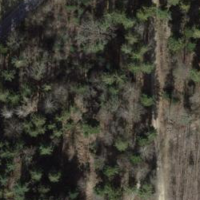
EUNIS habitat code: 41
Species observed at this site:
Platanthera bifolia
Campanula trachelium